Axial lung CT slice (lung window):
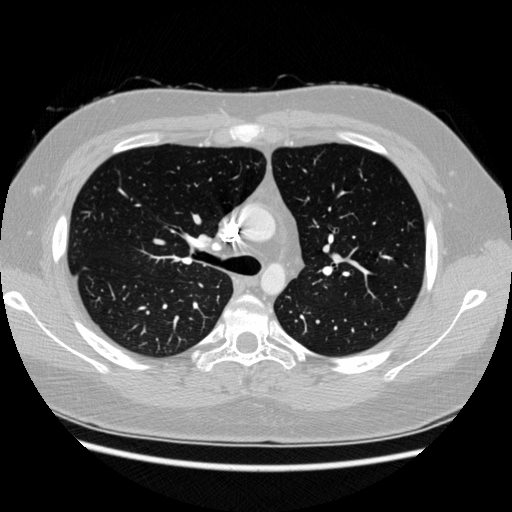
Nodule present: no